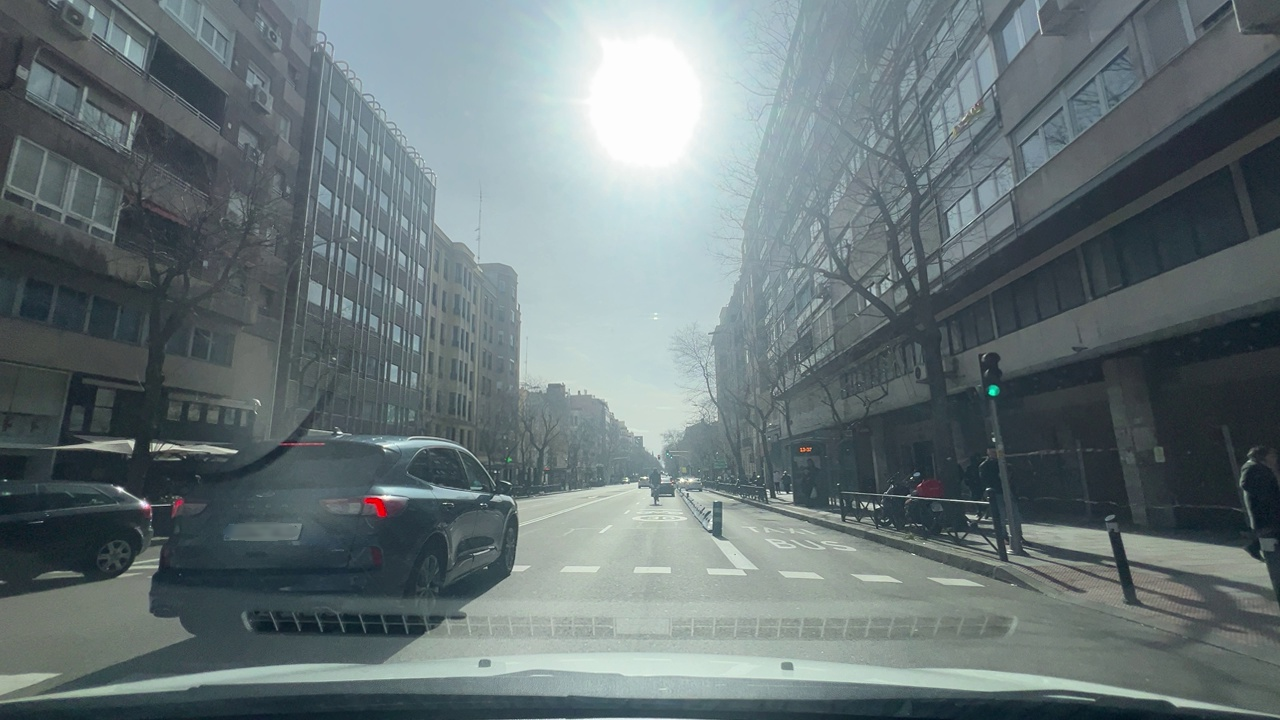
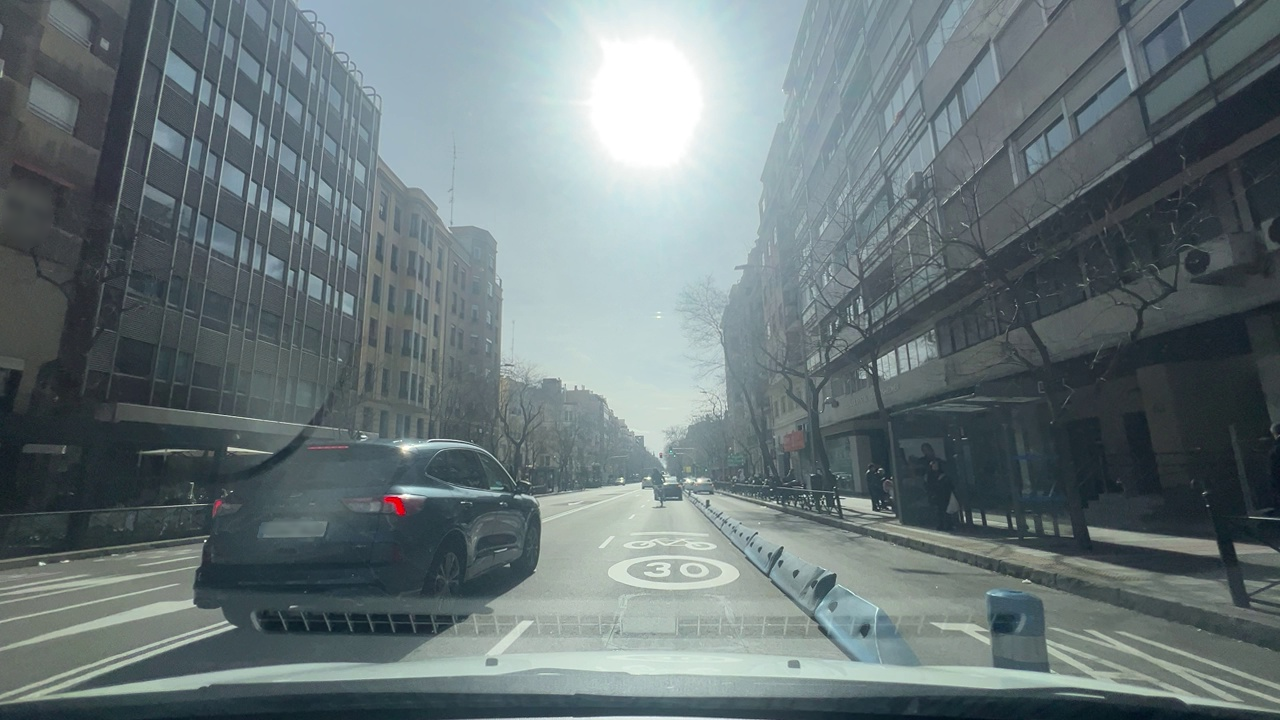
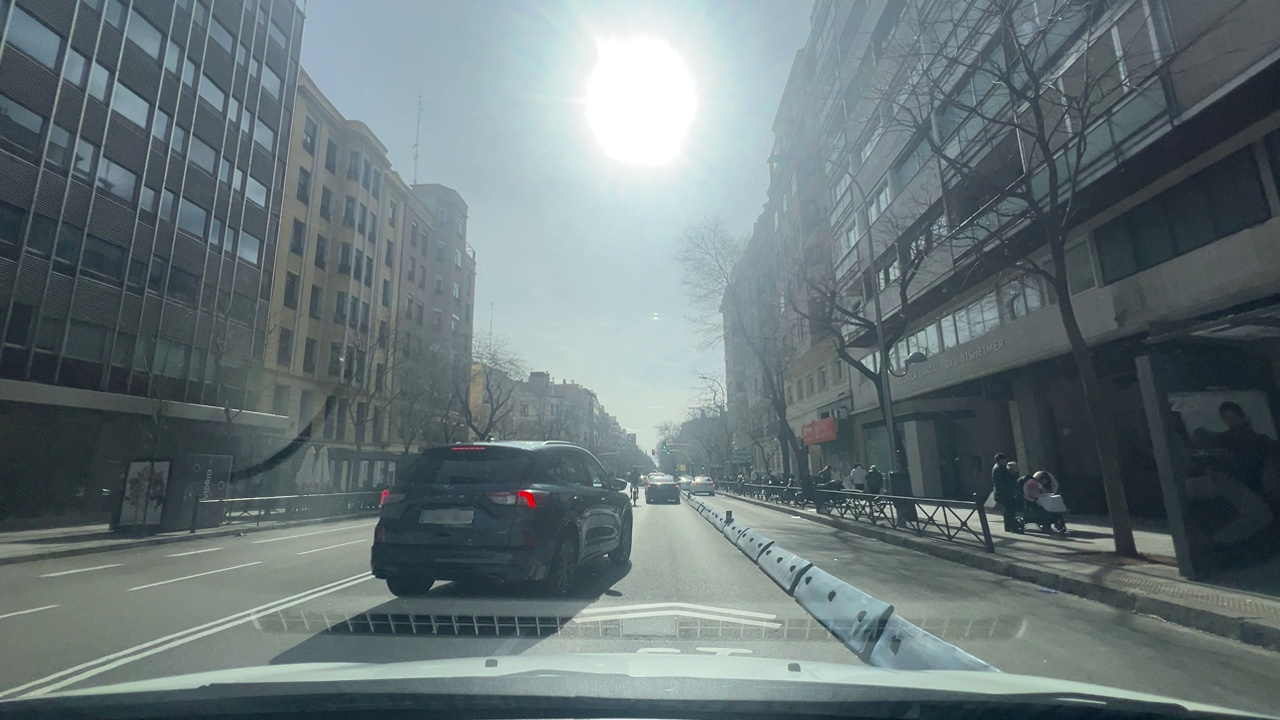
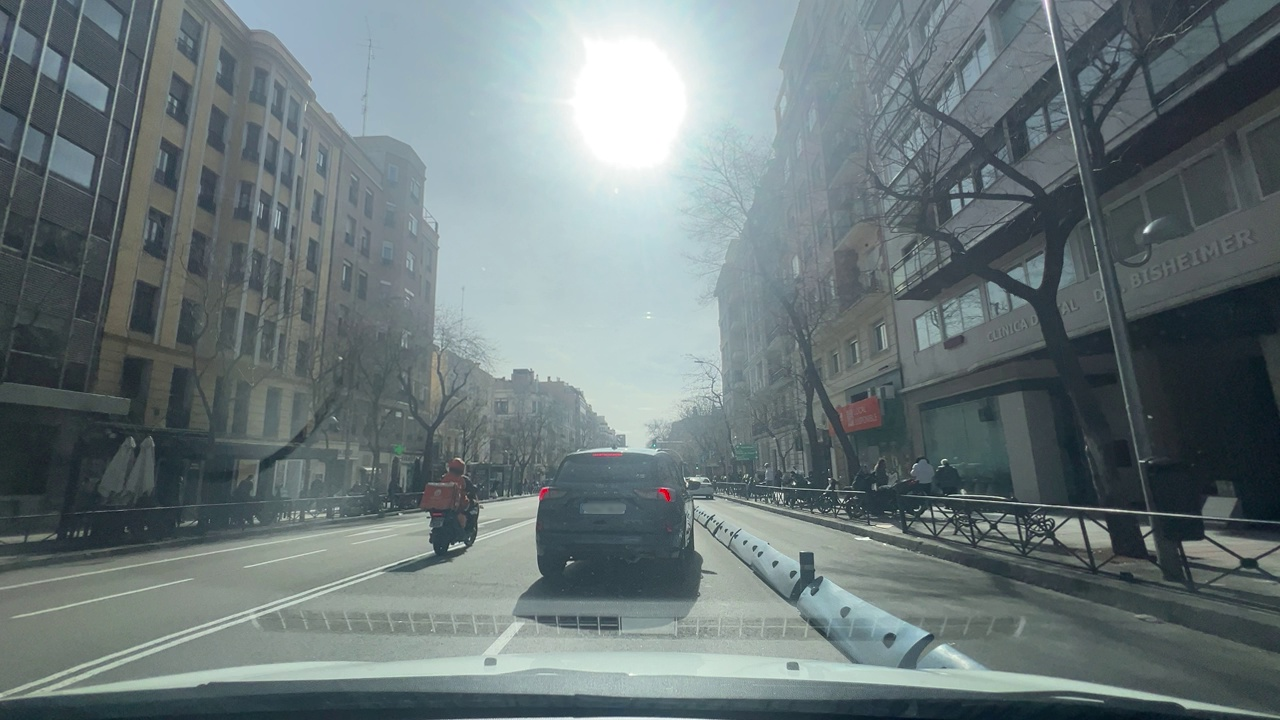
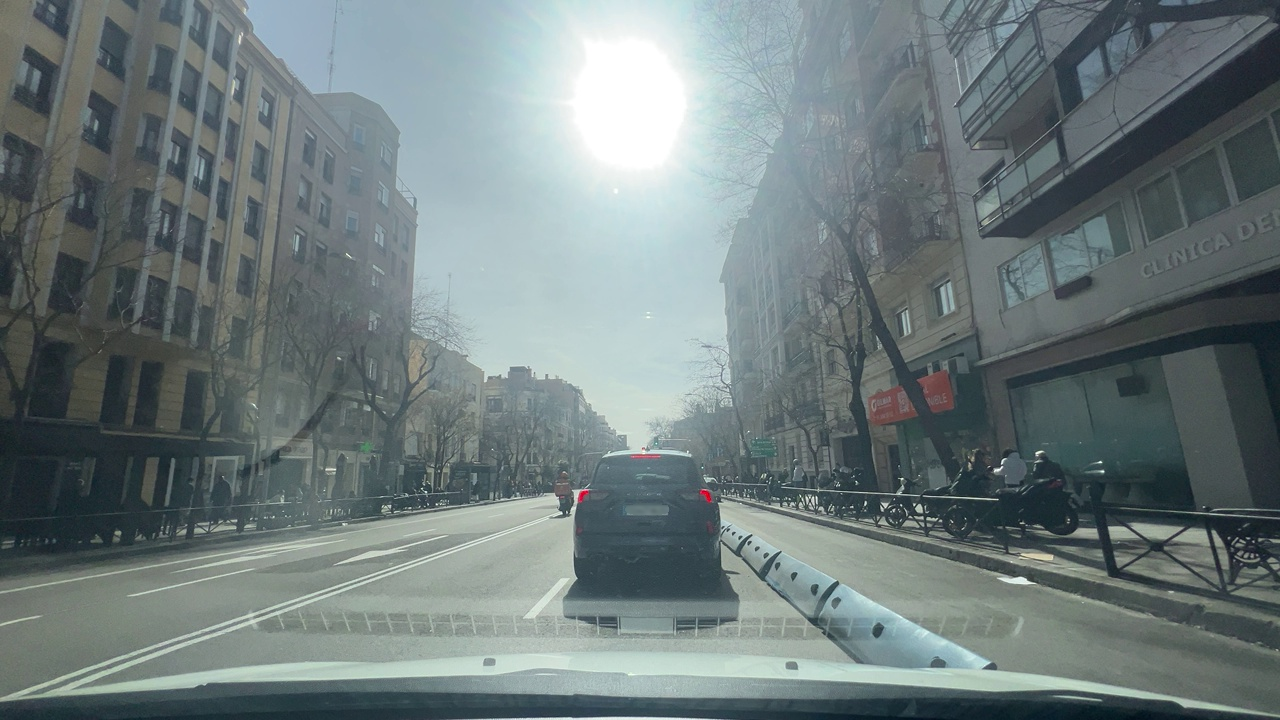
Situation: Cut in
Question: Is a vehicle from an adjacent lane moving into the ego lane?
Answer: Yes
Reasoning: A vehicle from the left lane, a dark colour car does a cut in manouver to avoid a person in a motorcycle, and because of this manouver gets into our Ego lane

Situation: Cut in
Question: Has a vehicle merged into the ego lane directly ahead of the ego vehicle without any intermediate vehicle?
Answer: Yes
Reasoning: left dark coloured vehicle has just joined ego lane, in the manouver showed during the sequence of pictures without vehicles in between

Situation: Cut in
Question: Is the ego vehicle currently inside a roundabout?
Answer: No
Reasoning: Ego vehicle is in a two sided road in the city, each side having 2 lanes for each direction. Ego is driving in the right lane from its direction

Situation: Cut in
Question: Is the ego vehicle currently within an intersection?
Answer: No
Reasoning: Ego vehicle is in a two sided road in the city, each side having 2 lanes for each direction. Ego is driving in the right lane from its direction

Situation: Cut in
Question: Is any vehicle partially overlapping the lane boundary markings of the ego lane?
Answer: Yes
Reasoning: dark coloured car from the left lane is for some frames overlapping the dashed line from the left ego lane line